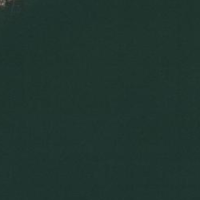
EUNIS habitat code: 14
Species observed at this site:
Phragmites australis